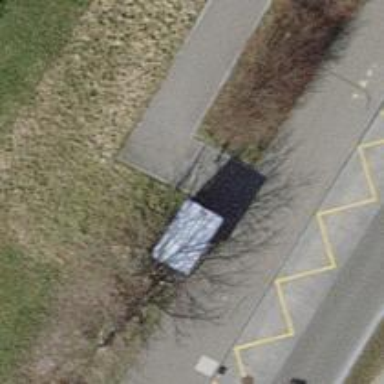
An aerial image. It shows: Cycle barrier.